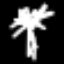
Label: palm tree